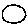
Label: moon